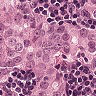
Metastatic tissue present: yes